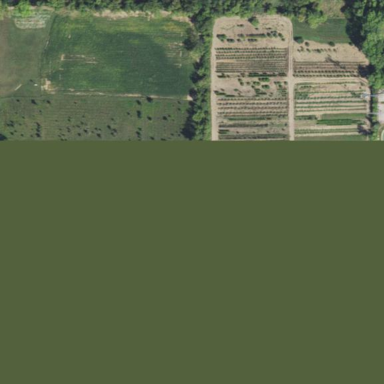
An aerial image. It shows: Plant nursery.